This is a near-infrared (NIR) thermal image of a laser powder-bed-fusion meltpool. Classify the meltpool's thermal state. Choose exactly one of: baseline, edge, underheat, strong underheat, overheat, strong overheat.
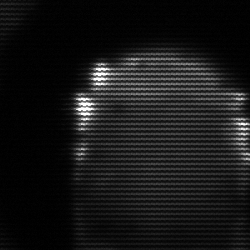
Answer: edge